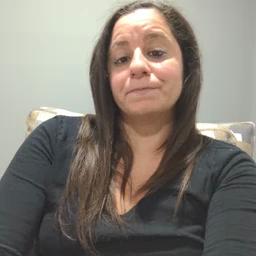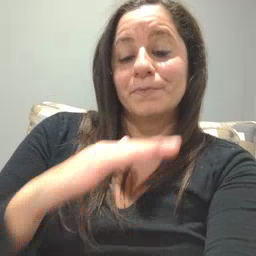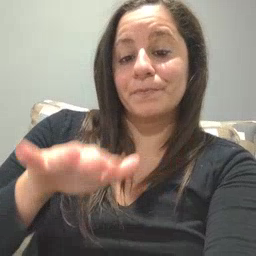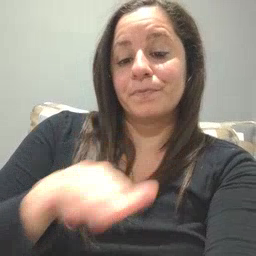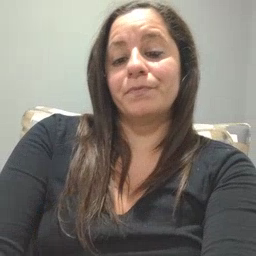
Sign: clean